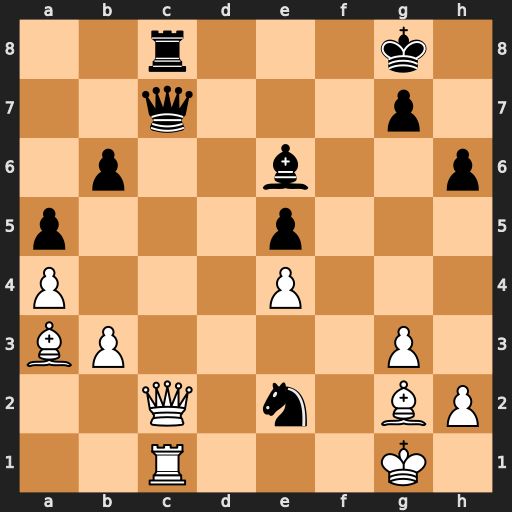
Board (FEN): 2r3k1/2q3p1/1p2b2p/p3p3/P3P3/BP4P1/2Q1n1BP/2R3K1
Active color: w
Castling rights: -
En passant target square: -
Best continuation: Qxe2 Qxc1+ Bxc1